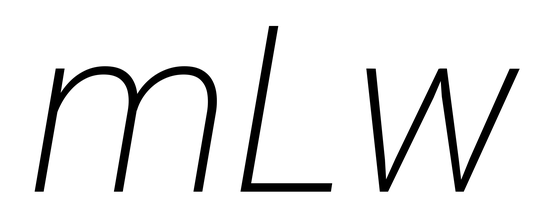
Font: Roboto-Italic_ExtraLight_Italic